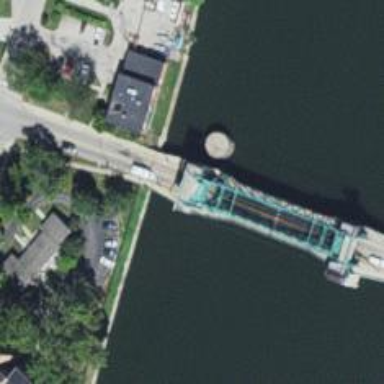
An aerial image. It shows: Tertiary road crossing over movable bridge.